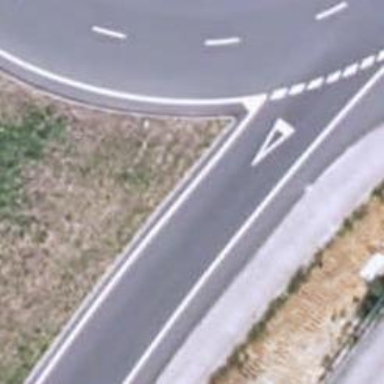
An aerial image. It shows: Asphalt motorway categorized as trunk road.